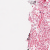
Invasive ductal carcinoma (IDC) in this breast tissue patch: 0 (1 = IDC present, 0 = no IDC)